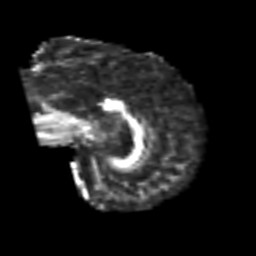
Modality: FA
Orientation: sagittal
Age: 53
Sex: male
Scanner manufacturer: siemens
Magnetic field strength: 3 T
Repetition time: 6.1 s
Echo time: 0.101 s